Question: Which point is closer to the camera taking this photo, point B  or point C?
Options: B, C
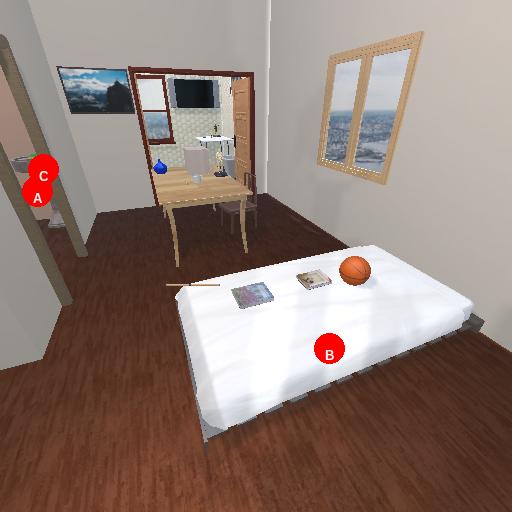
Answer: B